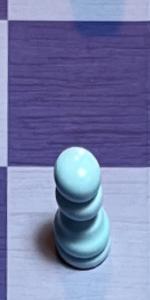
Label: Pawn_White